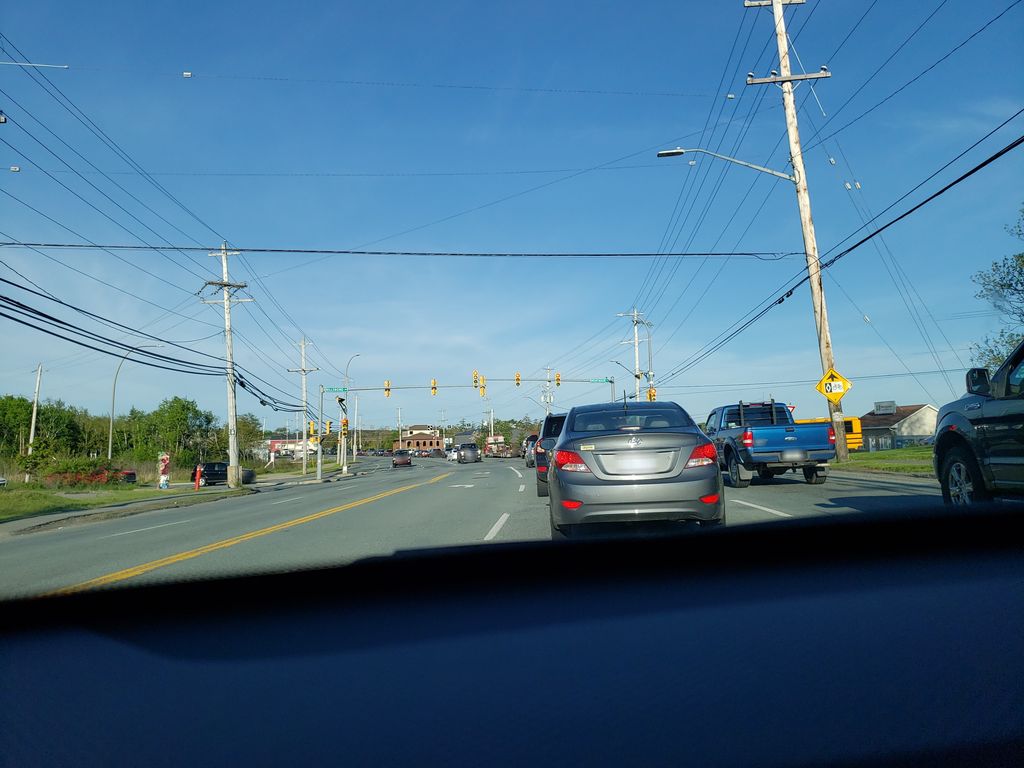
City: halifax